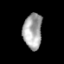
Tissue: lung
Cell type: Others
Senescence score: 0.2408
Nuclear area (px): 655
Mean DAPI intensity: 167.528